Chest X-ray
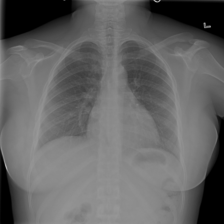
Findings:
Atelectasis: negative
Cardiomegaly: negative
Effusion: negative
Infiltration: negative
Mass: negative
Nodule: negative
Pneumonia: negative
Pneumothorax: negative
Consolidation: negative
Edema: negative
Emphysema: negative
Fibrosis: negative
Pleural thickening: negative
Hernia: negative